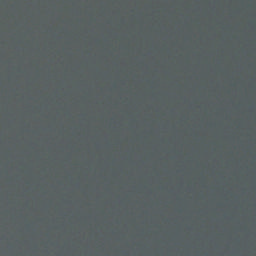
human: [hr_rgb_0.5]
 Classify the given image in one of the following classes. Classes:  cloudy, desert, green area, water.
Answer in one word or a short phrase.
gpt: cloudy